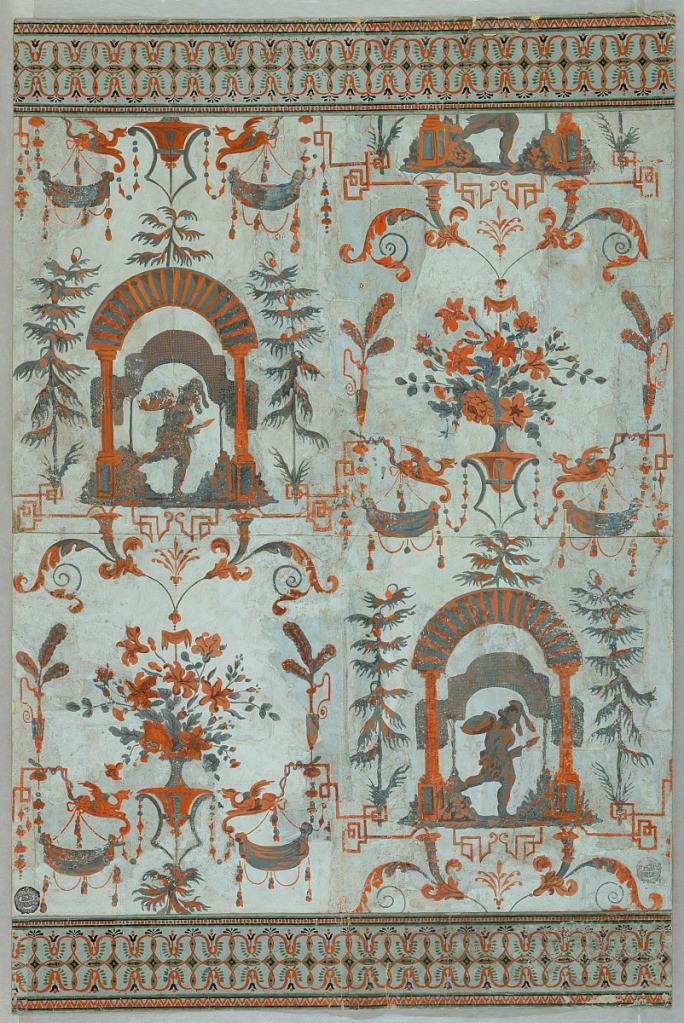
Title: Sidewall and border
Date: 1780–90
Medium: Block-printed on handmade paper
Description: Border composed of a small geometric design of curved lines. Arabesque design composed of a motif of a triumphal arch through which a warrior (Roman) is running, back view, carrying a long spear in one hand and a shield in the other. Opposite is the second motif-an urn of flowers setting in a hanging metal rack. The design is classical in feeling and these two motifs alternate. Paper consists of small sheets joined together. Printed in green and red on a blue field.